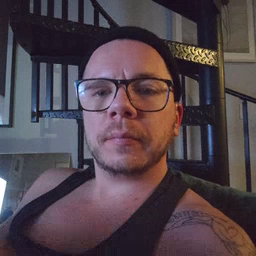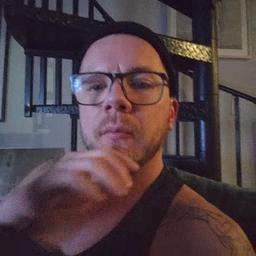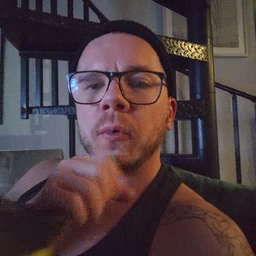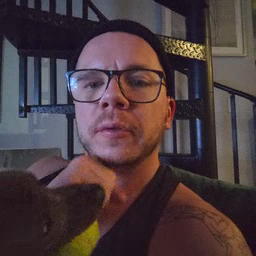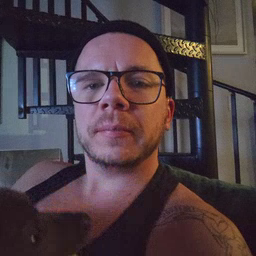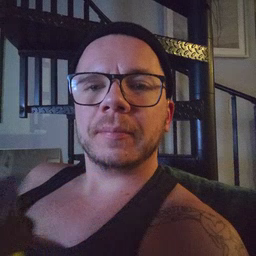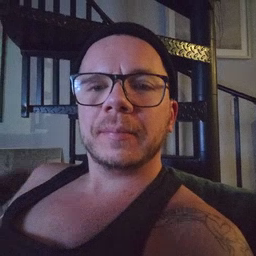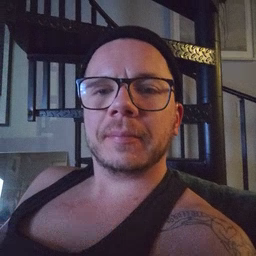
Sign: orange